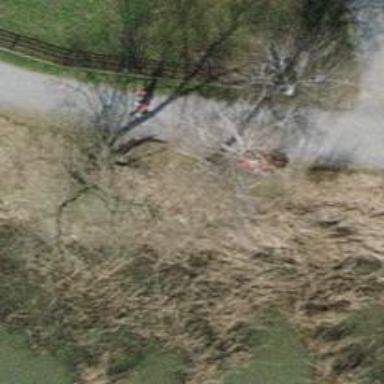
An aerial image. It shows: Red bench.